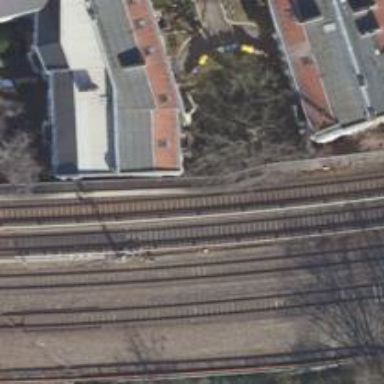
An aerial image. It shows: Light rail electrified railway.